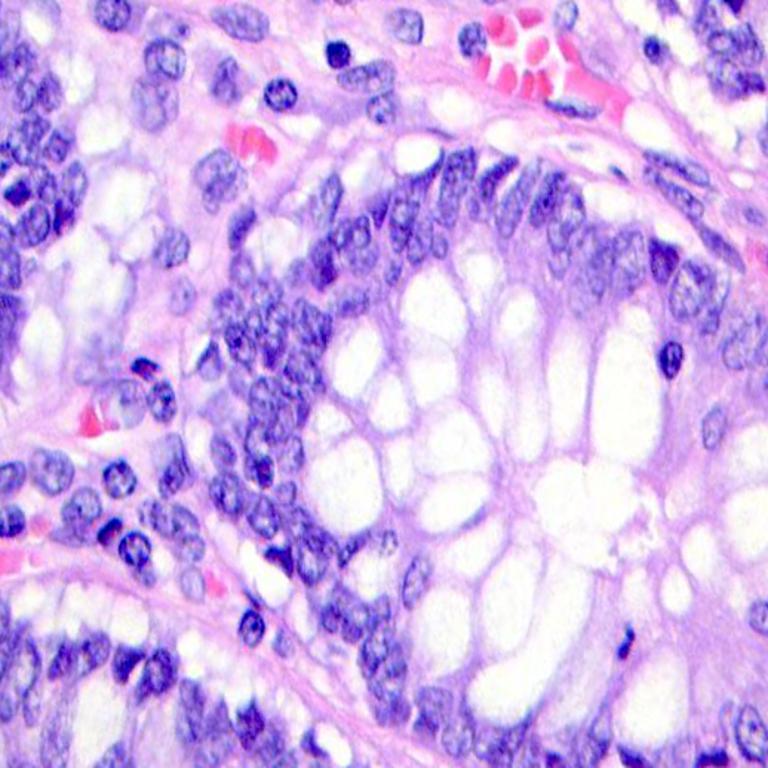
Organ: colon
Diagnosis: benign